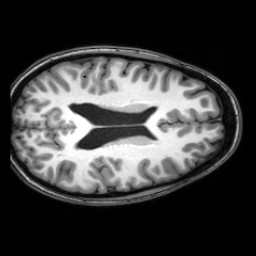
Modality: T1w
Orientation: axial
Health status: healthy
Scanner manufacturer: philips
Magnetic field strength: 3 T
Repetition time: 0.00769 s
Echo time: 0.003501 s